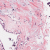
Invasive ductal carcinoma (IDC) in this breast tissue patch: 0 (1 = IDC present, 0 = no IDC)